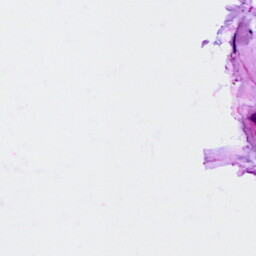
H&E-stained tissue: Breast